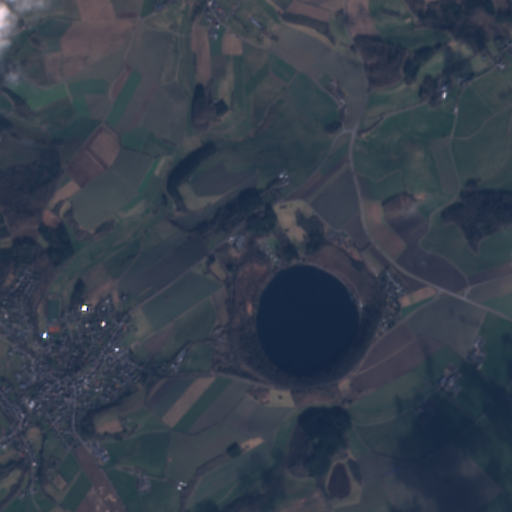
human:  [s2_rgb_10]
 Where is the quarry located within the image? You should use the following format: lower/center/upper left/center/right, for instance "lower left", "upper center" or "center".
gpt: The quarry is located in the lower center of the image.
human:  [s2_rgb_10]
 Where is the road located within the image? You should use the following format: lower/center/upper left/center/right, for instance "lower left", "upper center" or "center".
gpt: There is no road in the image.